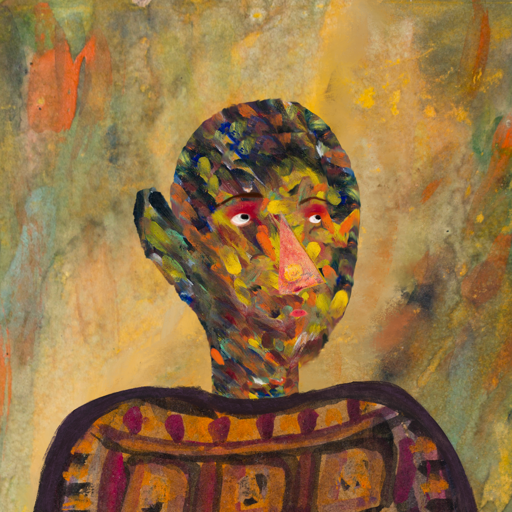
Background: Comrade, Head And Neck Side: An_Impression, Face Side: Irani, Bust: Doll, Hair Side: Blank, Head Accessory: Blank, Second Necklace: Blank, Necklace: Blank, Baby: Blank